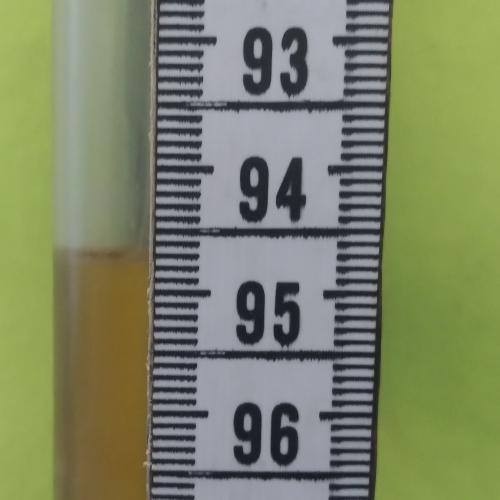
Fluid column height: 94.7 cm